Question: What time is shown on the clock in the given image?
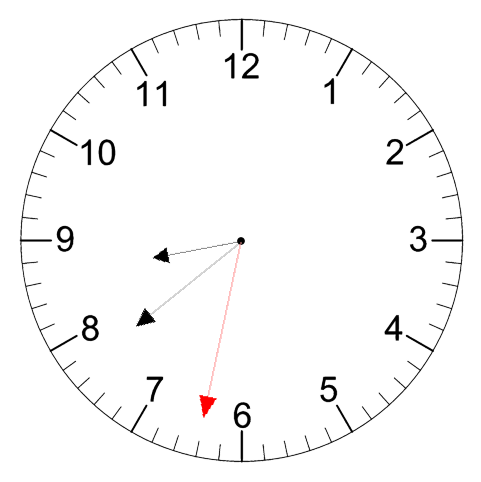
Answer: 08:38:32